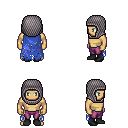
a pixel art fantasy rpg character, male body template, human, tanned skin, blue tattered cape, magenta pants, plain hairstyle, chain hood, black shoes, four views (front, back, left, right), 2x2 character sprite sheet, small pixel art, hard edges, no anti-aliasing